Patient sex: M
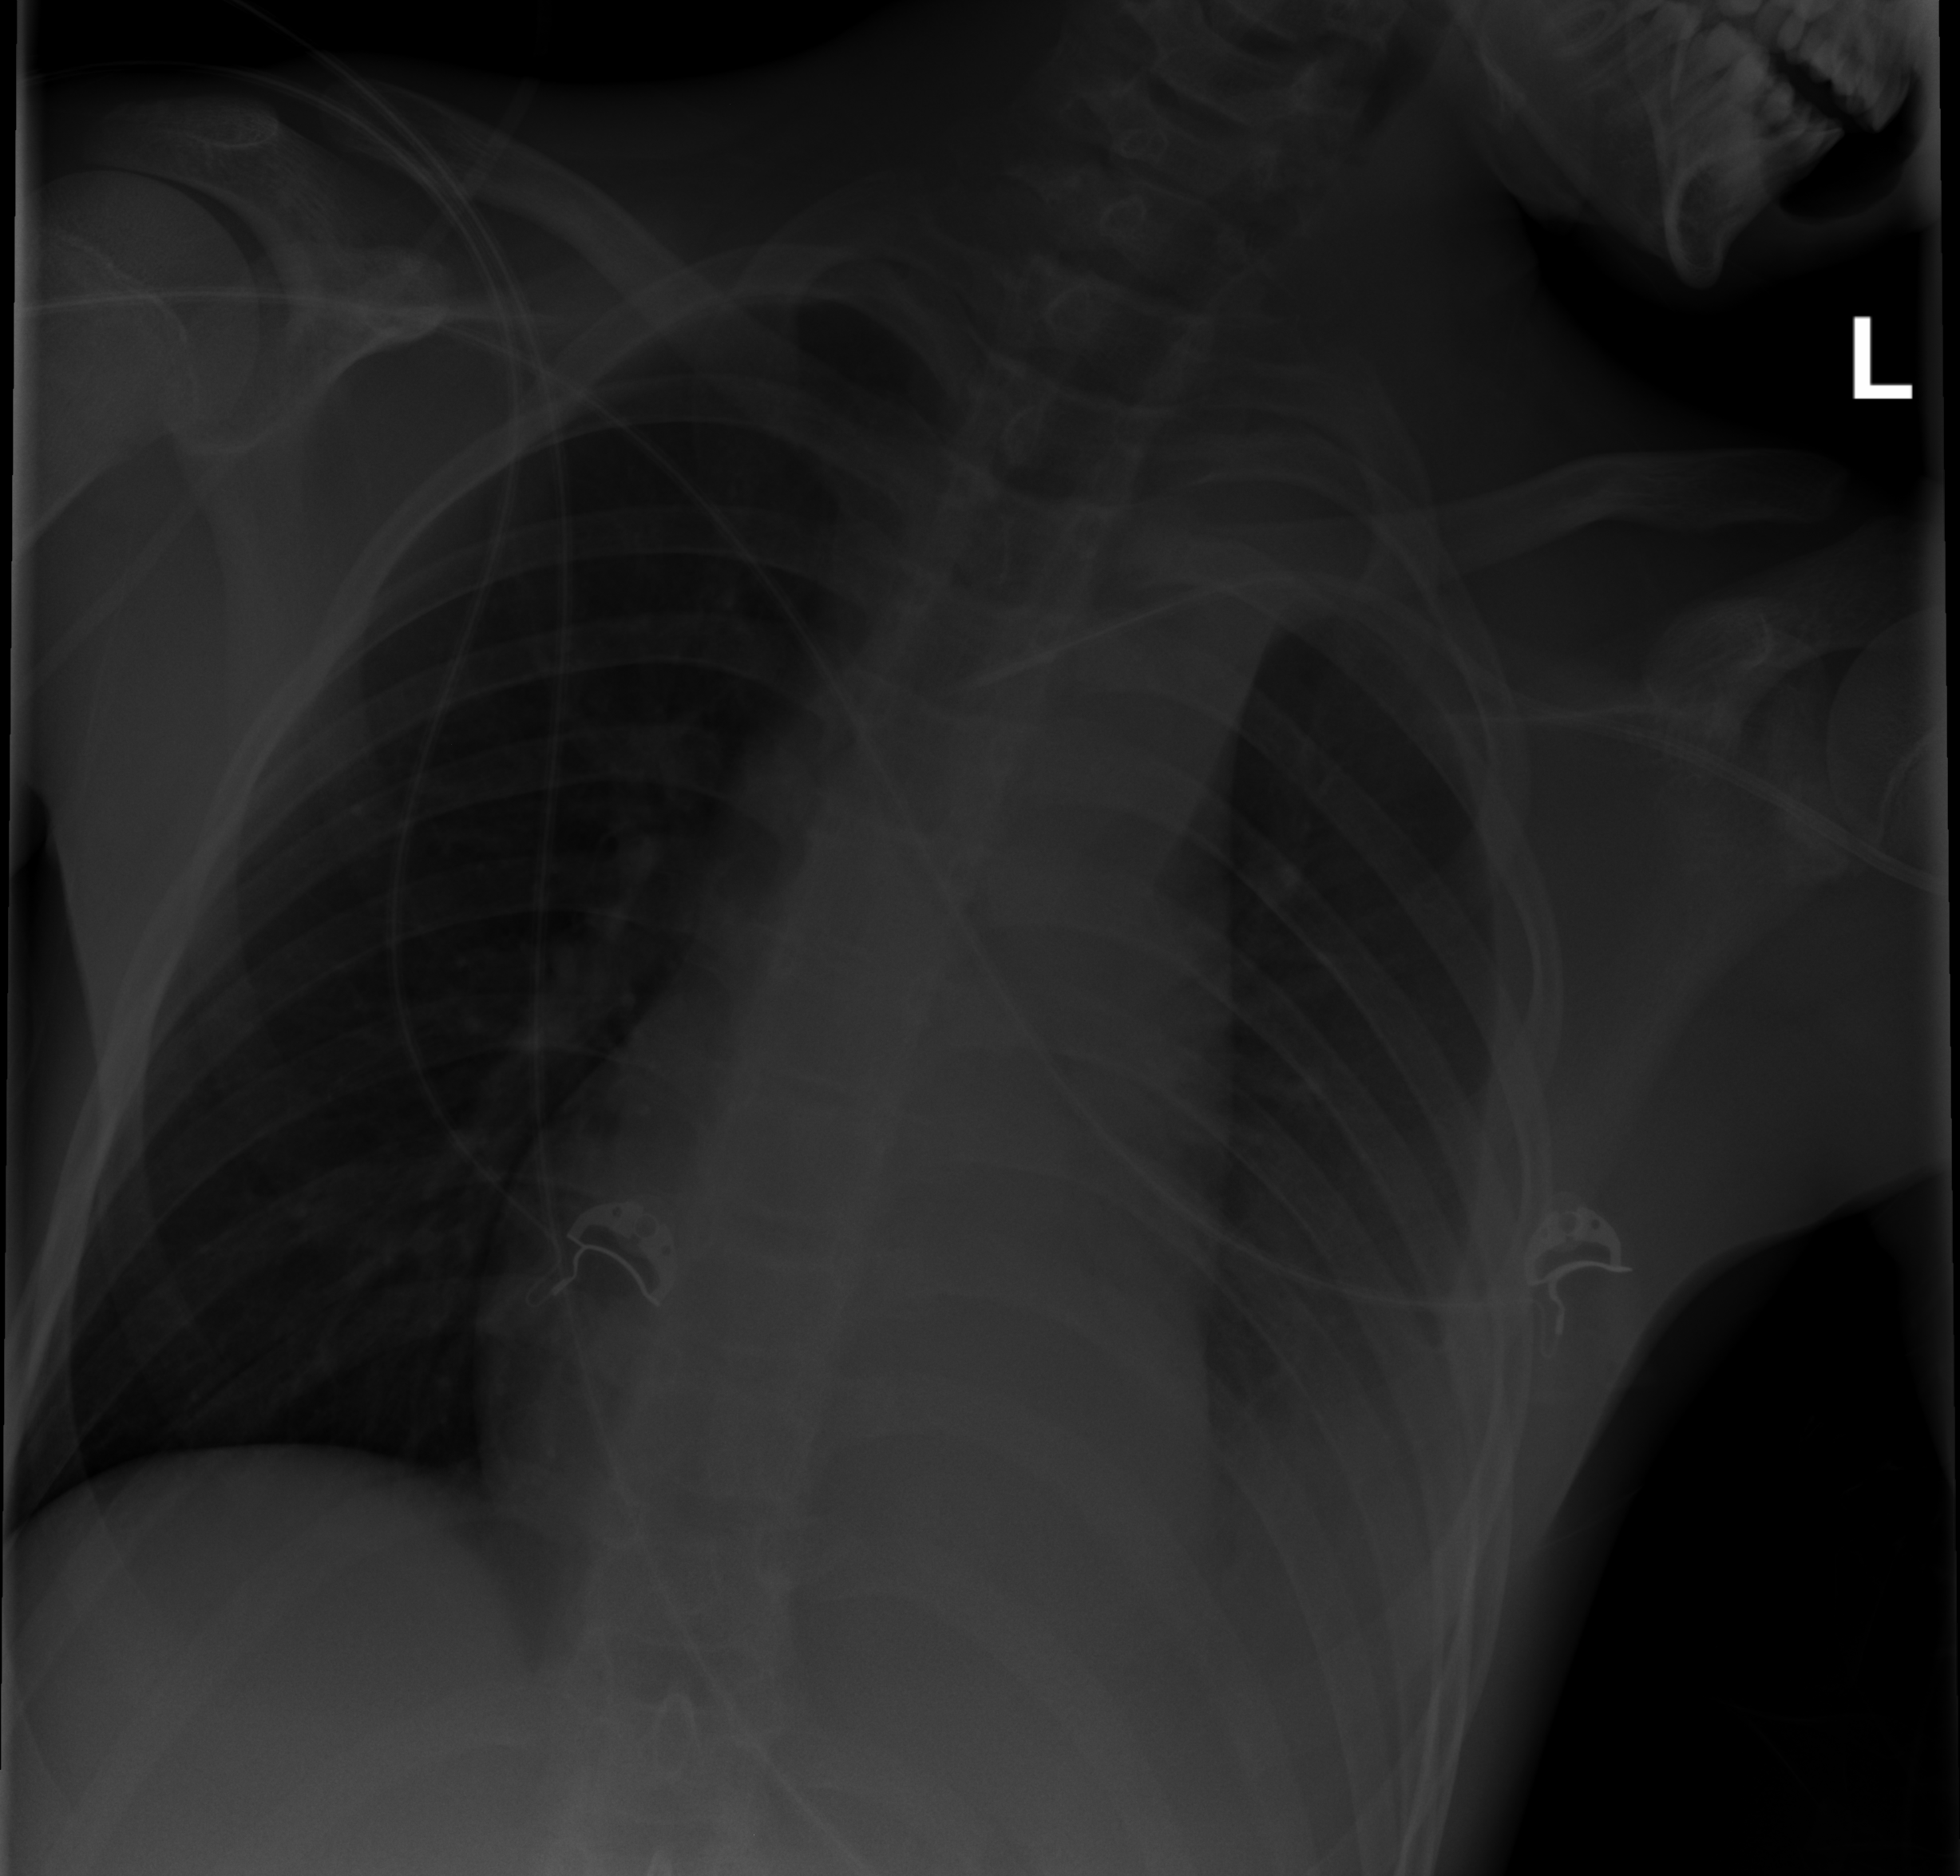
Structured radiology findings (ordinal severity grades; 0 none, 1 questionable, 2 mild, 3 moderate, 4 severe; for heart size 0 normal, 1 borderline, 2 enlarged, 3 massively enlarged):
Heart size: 0
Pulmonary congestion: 0
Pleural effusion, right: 0
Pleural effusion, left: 2
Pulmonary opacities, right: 0
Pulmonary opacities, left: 0
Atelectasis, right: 0
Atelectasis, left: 0